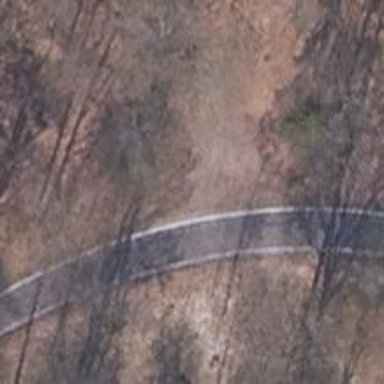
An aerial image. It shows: Gravel track with Grade 3 quality.